Field crop: maize
Growth stage: 2
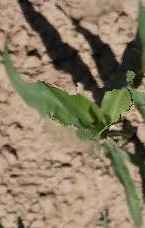
Species: maize